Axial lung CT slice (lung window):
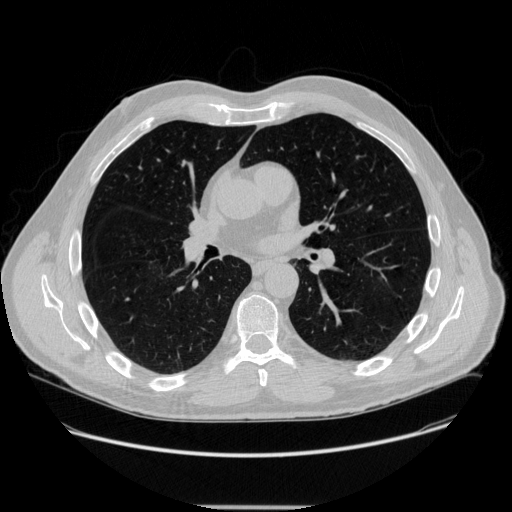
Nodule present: no